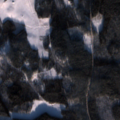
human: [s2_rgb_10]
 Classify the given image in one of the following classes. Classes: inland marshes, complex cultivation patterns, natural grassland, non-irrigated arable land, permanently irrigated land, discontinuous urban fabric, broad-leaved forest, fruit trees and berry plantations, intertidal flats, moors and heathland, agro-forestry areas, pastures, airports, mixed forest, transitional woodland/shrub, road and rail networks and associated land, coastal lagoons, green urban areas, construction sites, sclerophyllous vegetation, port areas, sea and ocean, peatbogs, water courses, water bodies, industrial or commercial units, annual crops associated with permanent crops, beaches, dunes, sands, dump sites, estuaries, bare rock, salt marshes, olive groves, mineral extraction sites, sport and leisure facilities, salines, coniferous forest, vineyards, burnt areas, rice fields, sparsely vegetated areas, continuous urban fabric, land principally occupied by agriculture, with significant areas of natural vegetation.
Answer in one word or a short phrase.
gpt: non-irrigated arable land, coniferous forest, mixed forest, transitional woodland/shrub